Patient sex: M
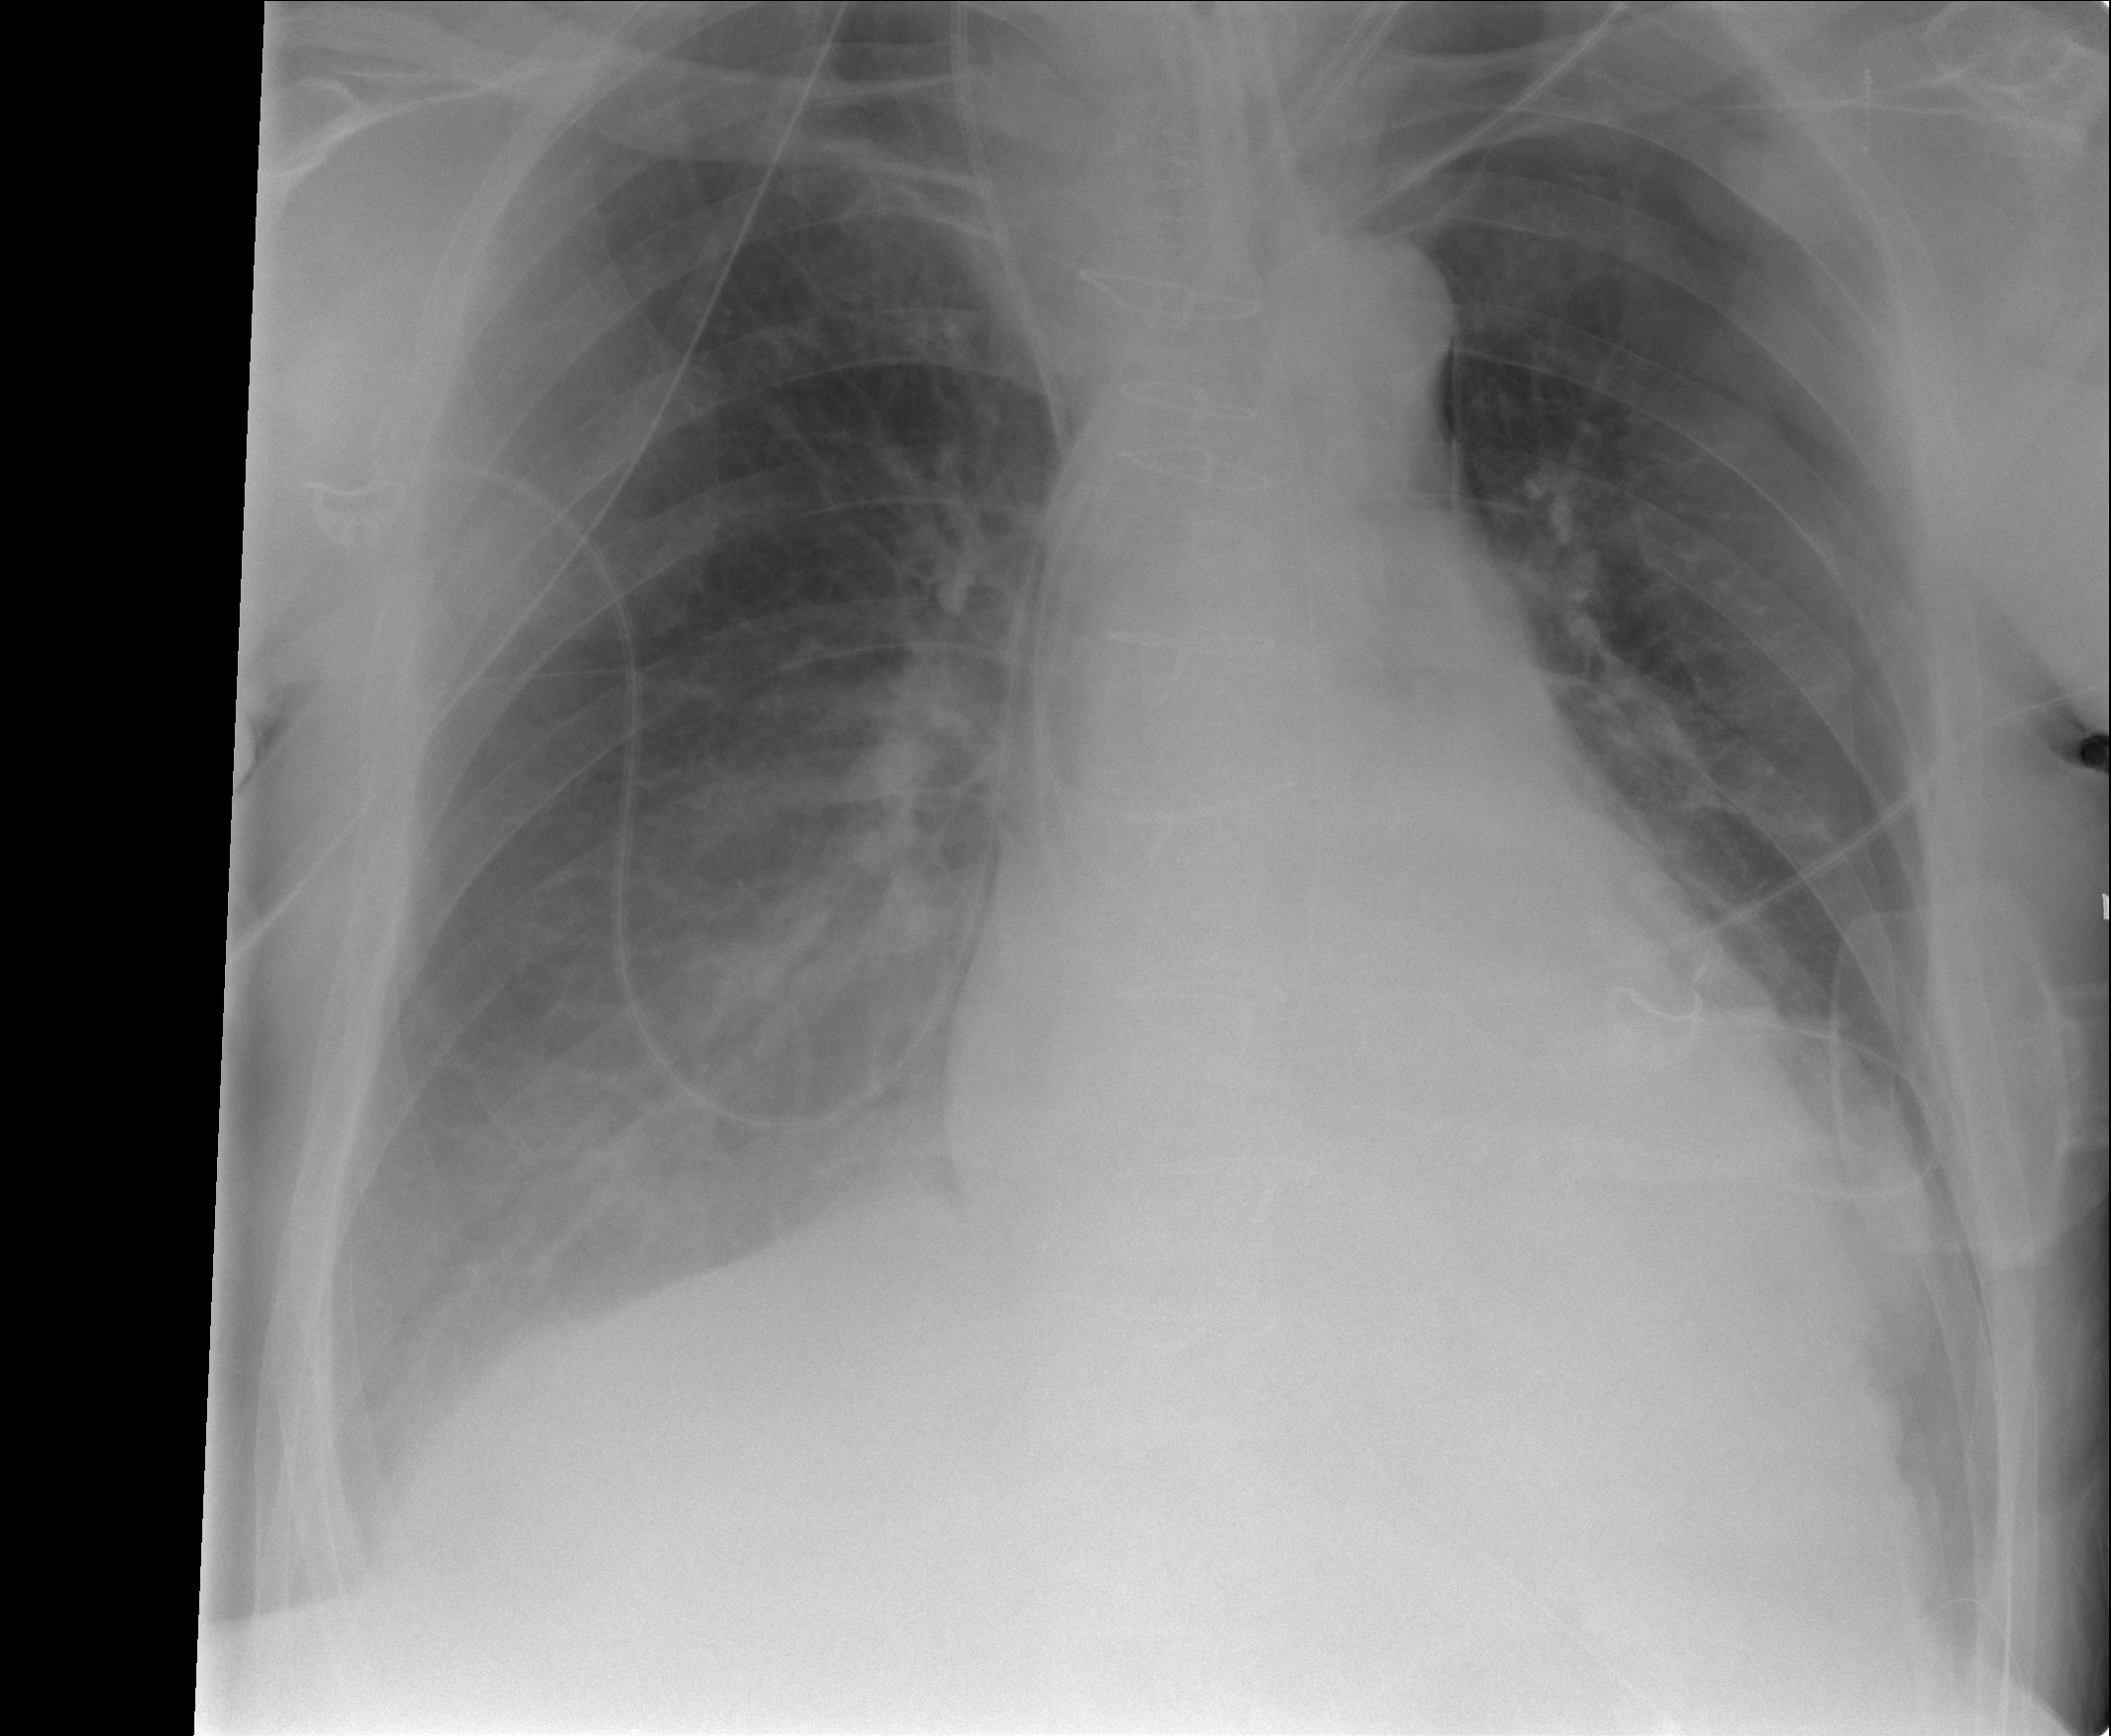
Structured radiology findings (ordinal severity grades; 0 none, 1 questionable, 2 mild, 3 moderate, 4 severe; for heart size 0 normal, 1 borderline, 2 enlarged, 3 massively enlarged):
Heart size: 0
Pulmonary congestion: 0
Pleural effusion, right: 2
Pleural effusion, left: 0
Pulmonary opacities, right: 0
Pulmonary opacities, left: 0
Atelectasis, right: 0
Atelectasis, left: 2